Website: walmart
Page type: account-dashboard
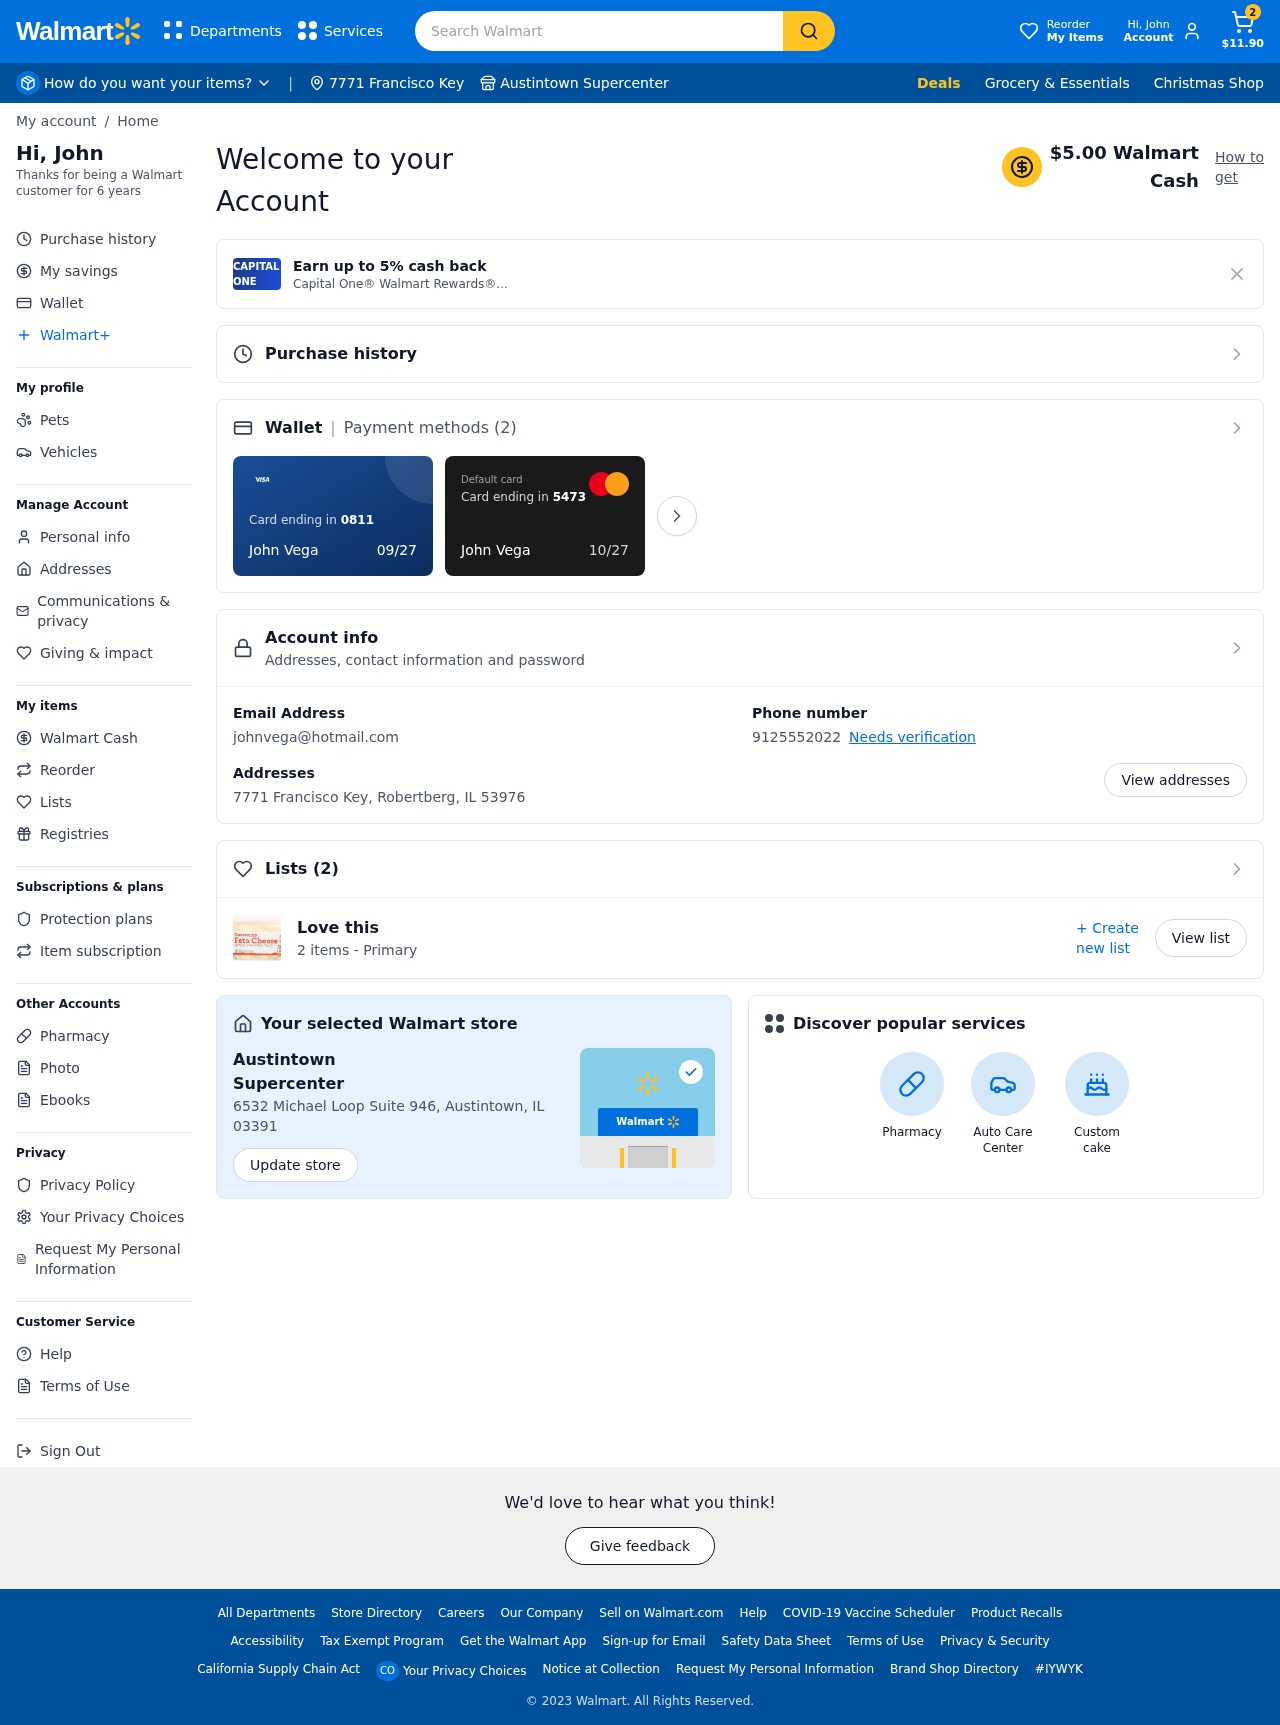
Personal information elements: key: PII_CARD_EXPIRY
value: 09/27
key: PII_CARD_LAST4
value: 0811
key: PII_EMAIL
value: johnvega@hotmail.com
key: PII_FIRSTNAME
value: John
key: PII_FULLNAME
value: John Vega
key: PII_LOCATION1_CITY
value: Austintown Supercenter
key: PII_LOCATION1_CITY
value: Austintown
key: PII_LOCATION1_CITY_STATE_ZIP
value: Austintown, IL 03391
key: PII_LOCATION1_STREET
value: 6532 Michael Loop Suite 946
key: PII_PHONE
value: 9125552022
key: PII_STREET
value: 7771 Francisco Key
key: PII_FIRSTNAME2
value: John
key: PII_FIRSTNAME3
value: John
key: PII_FIRSTNAME_DERIVED
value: John
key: PII_WALMART_CASH
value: $5.00
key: PII_CARD_LAST42
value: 5473
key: PII_LASTNAME
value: Vega
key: PII_FULLNAME2
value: John Vega
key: PII_FULLNAME3
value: John Vega
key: PII_LASTNAME2
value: Vega
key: PII_LASTNAME3
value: Vega
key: PII_LASTNAME_DERIVED
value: Vega
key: PII_FULLNAME_DERIVED
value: John Vega
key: PII_NAME_FULL_DERIVED
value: John Vega
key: PII_CARD_EXPIRY_YEAR
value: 27
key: PII_CARD_EXPIRY_YEAR_NUMERIC
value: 27
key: PII_STREET2
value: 7771 Francisco Key
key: PII_CITY_STATE_ZIP
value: Robertberg, IL 53976
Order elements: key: ORDER_NUM_ITEMS
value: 2
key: ORDER_SUBTOTAL
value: $11.90
Search elements: key: HEADER_SEARCH
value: Search Walmart